Field crop: maize
Growth stage: 2
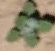
Species: chenopodium